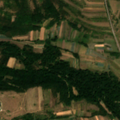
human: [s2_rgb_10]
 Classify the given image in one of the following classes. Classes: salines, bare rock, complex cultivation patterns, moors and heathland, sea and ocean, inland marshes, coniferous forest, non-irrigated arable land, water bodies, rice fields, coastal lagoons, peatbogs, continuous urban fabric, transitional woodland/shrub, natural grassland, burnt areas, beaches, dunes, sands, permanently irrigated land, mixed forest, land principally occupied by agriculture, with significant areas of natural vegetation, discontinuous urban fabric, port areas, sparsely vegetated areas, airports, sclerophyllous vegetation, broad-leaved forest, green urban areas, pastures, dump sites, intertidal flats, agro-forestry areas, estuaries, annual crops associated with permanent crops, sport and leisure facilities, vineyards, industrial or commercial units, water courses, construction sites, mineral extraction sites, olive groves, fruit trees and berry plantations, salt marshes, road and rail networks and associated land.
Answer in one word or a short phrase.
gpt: non-irrigated arable land, complex cultivation patterns, land principally occupied by agriculture, with significant areas of natural vegetation, broad-leaved forest